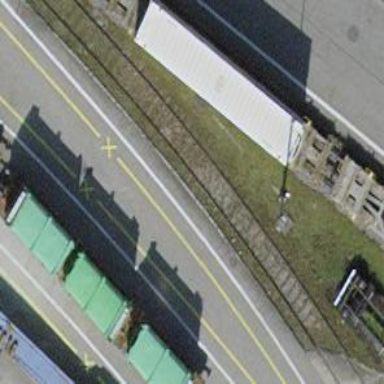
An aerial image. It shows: Railway yard with one track.